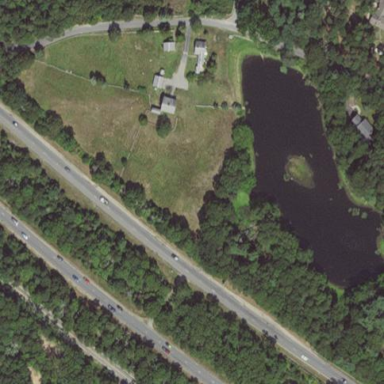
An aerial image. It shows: Pond located in wetland area.